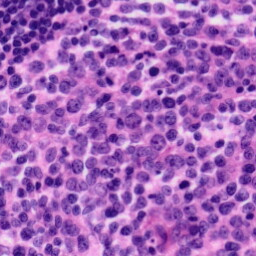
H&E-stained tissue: Tonsil